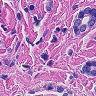
Metastatic tissue present: yes